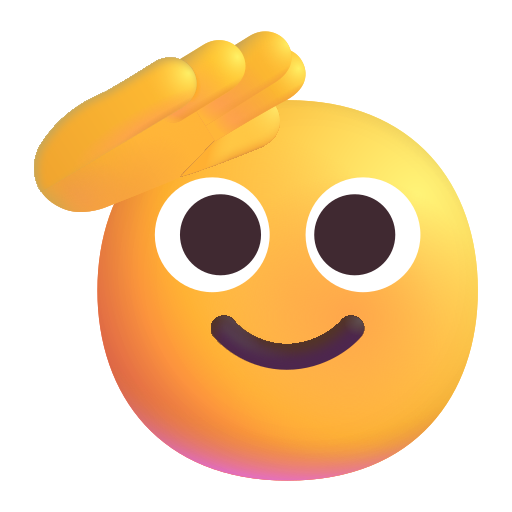
saluting face color